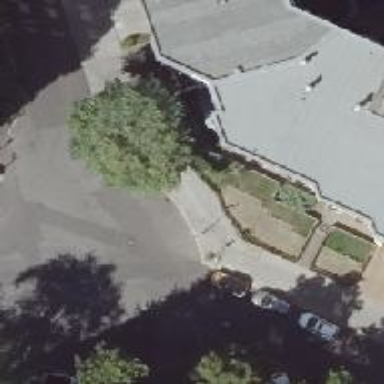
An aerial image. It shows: Sidewalk.